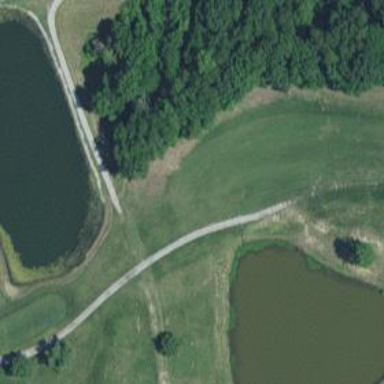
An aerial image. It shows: Golf tee.